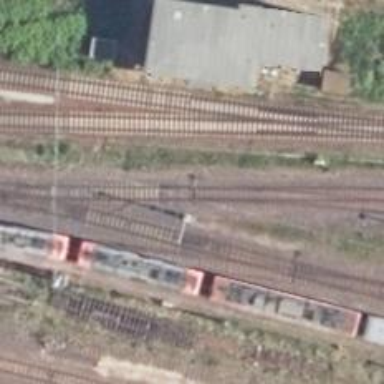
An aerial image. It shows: Railway switch.